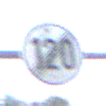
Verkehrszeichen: EndeGeschwindigkeit120
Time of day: SunriseSunset
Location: Outdoor (Suburban)
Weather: PartlyCloudy
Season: NotSpecified
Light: Natural